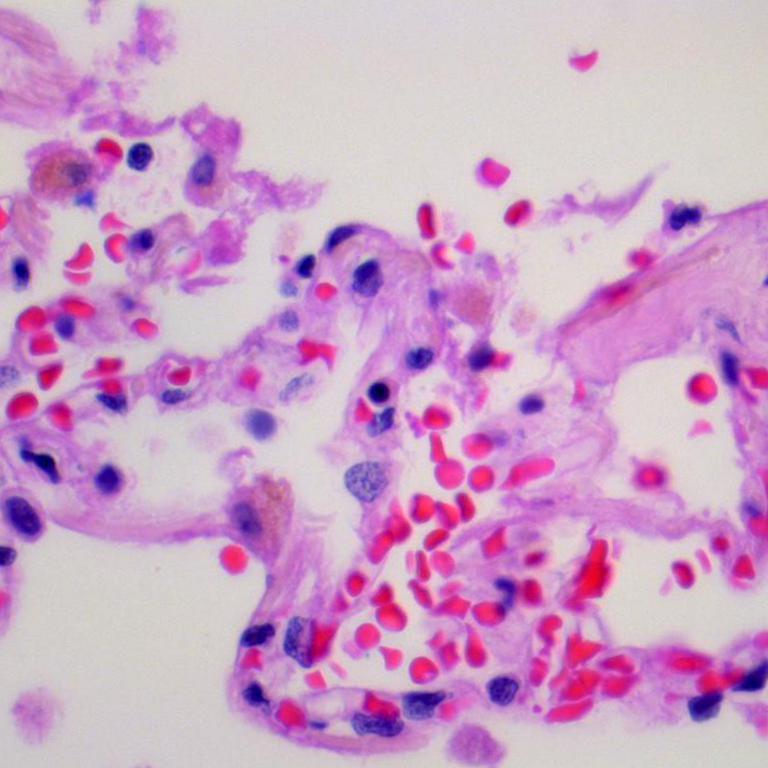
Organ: lung
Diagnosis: benign